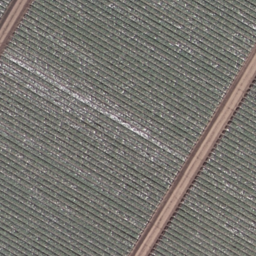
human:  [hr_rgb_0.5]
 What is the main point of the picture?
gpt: farmland